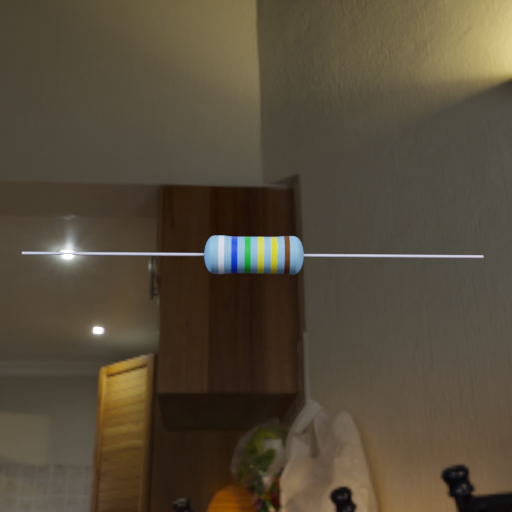
Resistor colour bands (in order): white, blue, green, yellow, yellow, brown